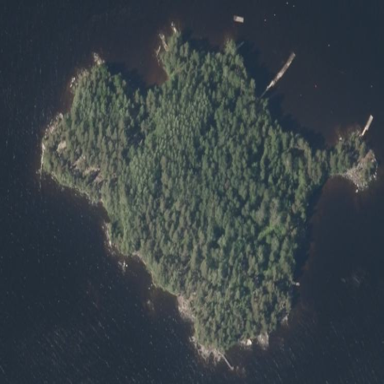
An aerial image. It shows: Image showing island.